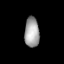
Tissue: lung
Cell type: Others
Senescence score: 0.2316
Nuclear area (px): 433
Mean DAPI intensity: 162.065